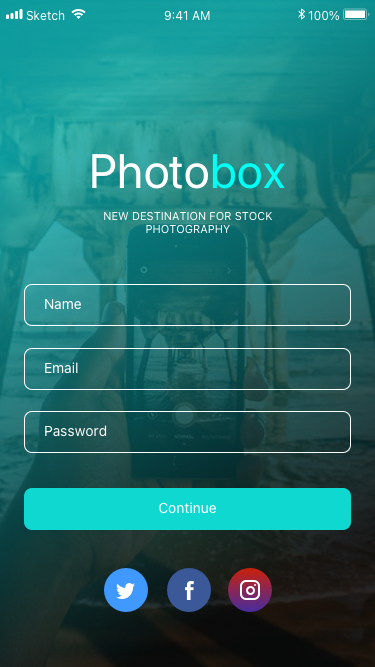
Text in this UI design:
Continue
Password
Email
Name
NEW DESTINATION FOR STOCK PHOTOGRAPHY
Photobox